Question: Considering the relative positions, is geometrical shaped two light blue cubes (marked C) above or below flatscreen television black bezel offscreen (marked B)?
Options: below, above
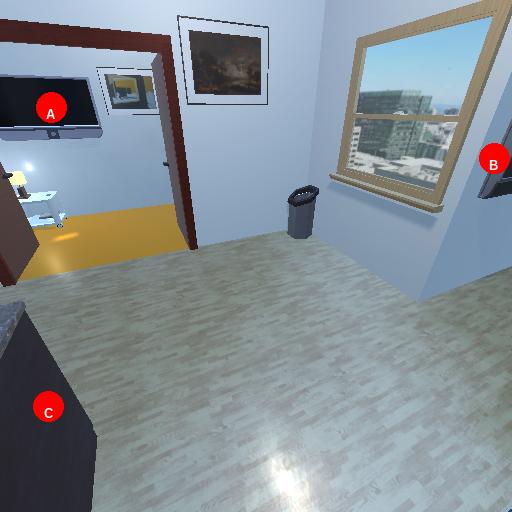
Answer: below